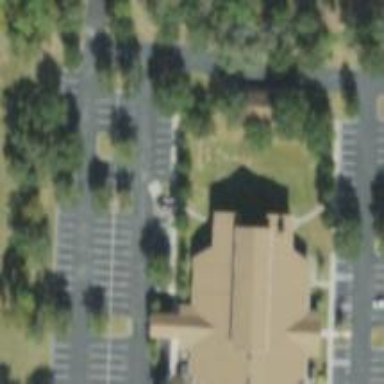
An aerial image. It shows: Church which is place of worship.